Question: I have just finished an app which I will only be releasing on the iPhone, no iPads. Clearly there are different sized iPhones so I had to fix up a few layout issues in my project.
Apparently a nice way to approach this is to simply select the views and 'add missing constraints'.
When doing this I get the following error message:

I have tried clearing the constraints, but no look.
When I click 'reveal diagnostics in finder' I am directed to zip file named 'IB-layout-diagnostics_2015-07-08_13-57-41_336000' containing log files and simply can't decrypt it.
Has it something to do with the fact that I have the app completed, and am accessing some of the views programatically in Swift?
In the development info I have the device set to iPhone, the device orientation to Portrait, and I have 'Use Auto Layout' and 'Size Classes' checked.
Any ideas why I'm getting this error? Thanks in advance.
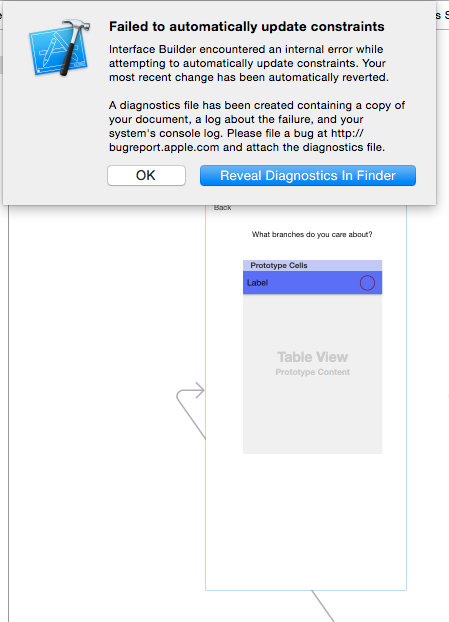
Answer: This answer may not be specific enough. But if anyone else is having the same problem this is the solution I found:
- - - -
If anyone has an alternative solution which can be explained to me, feel free to answer or edit this one. Thanks.